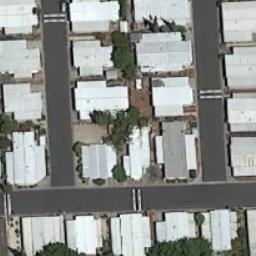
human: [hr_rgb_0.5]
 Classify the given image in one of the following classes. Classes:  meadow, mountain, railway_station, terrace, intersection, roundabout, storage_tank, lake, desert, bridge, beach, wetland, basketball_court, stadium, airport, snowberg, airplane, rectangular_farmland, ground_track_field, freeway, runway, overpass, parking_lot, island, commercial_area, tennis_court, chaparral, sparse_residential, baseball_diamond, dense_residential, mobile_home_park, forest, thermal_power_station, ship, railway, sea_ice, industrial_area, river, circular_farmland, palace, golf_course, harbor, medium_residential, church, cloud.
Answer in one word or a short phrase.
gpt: mobile_home_park